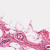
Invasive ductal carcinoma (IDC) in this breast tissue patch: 0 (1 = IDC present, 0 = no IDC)